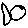
Label: fish